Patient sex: M
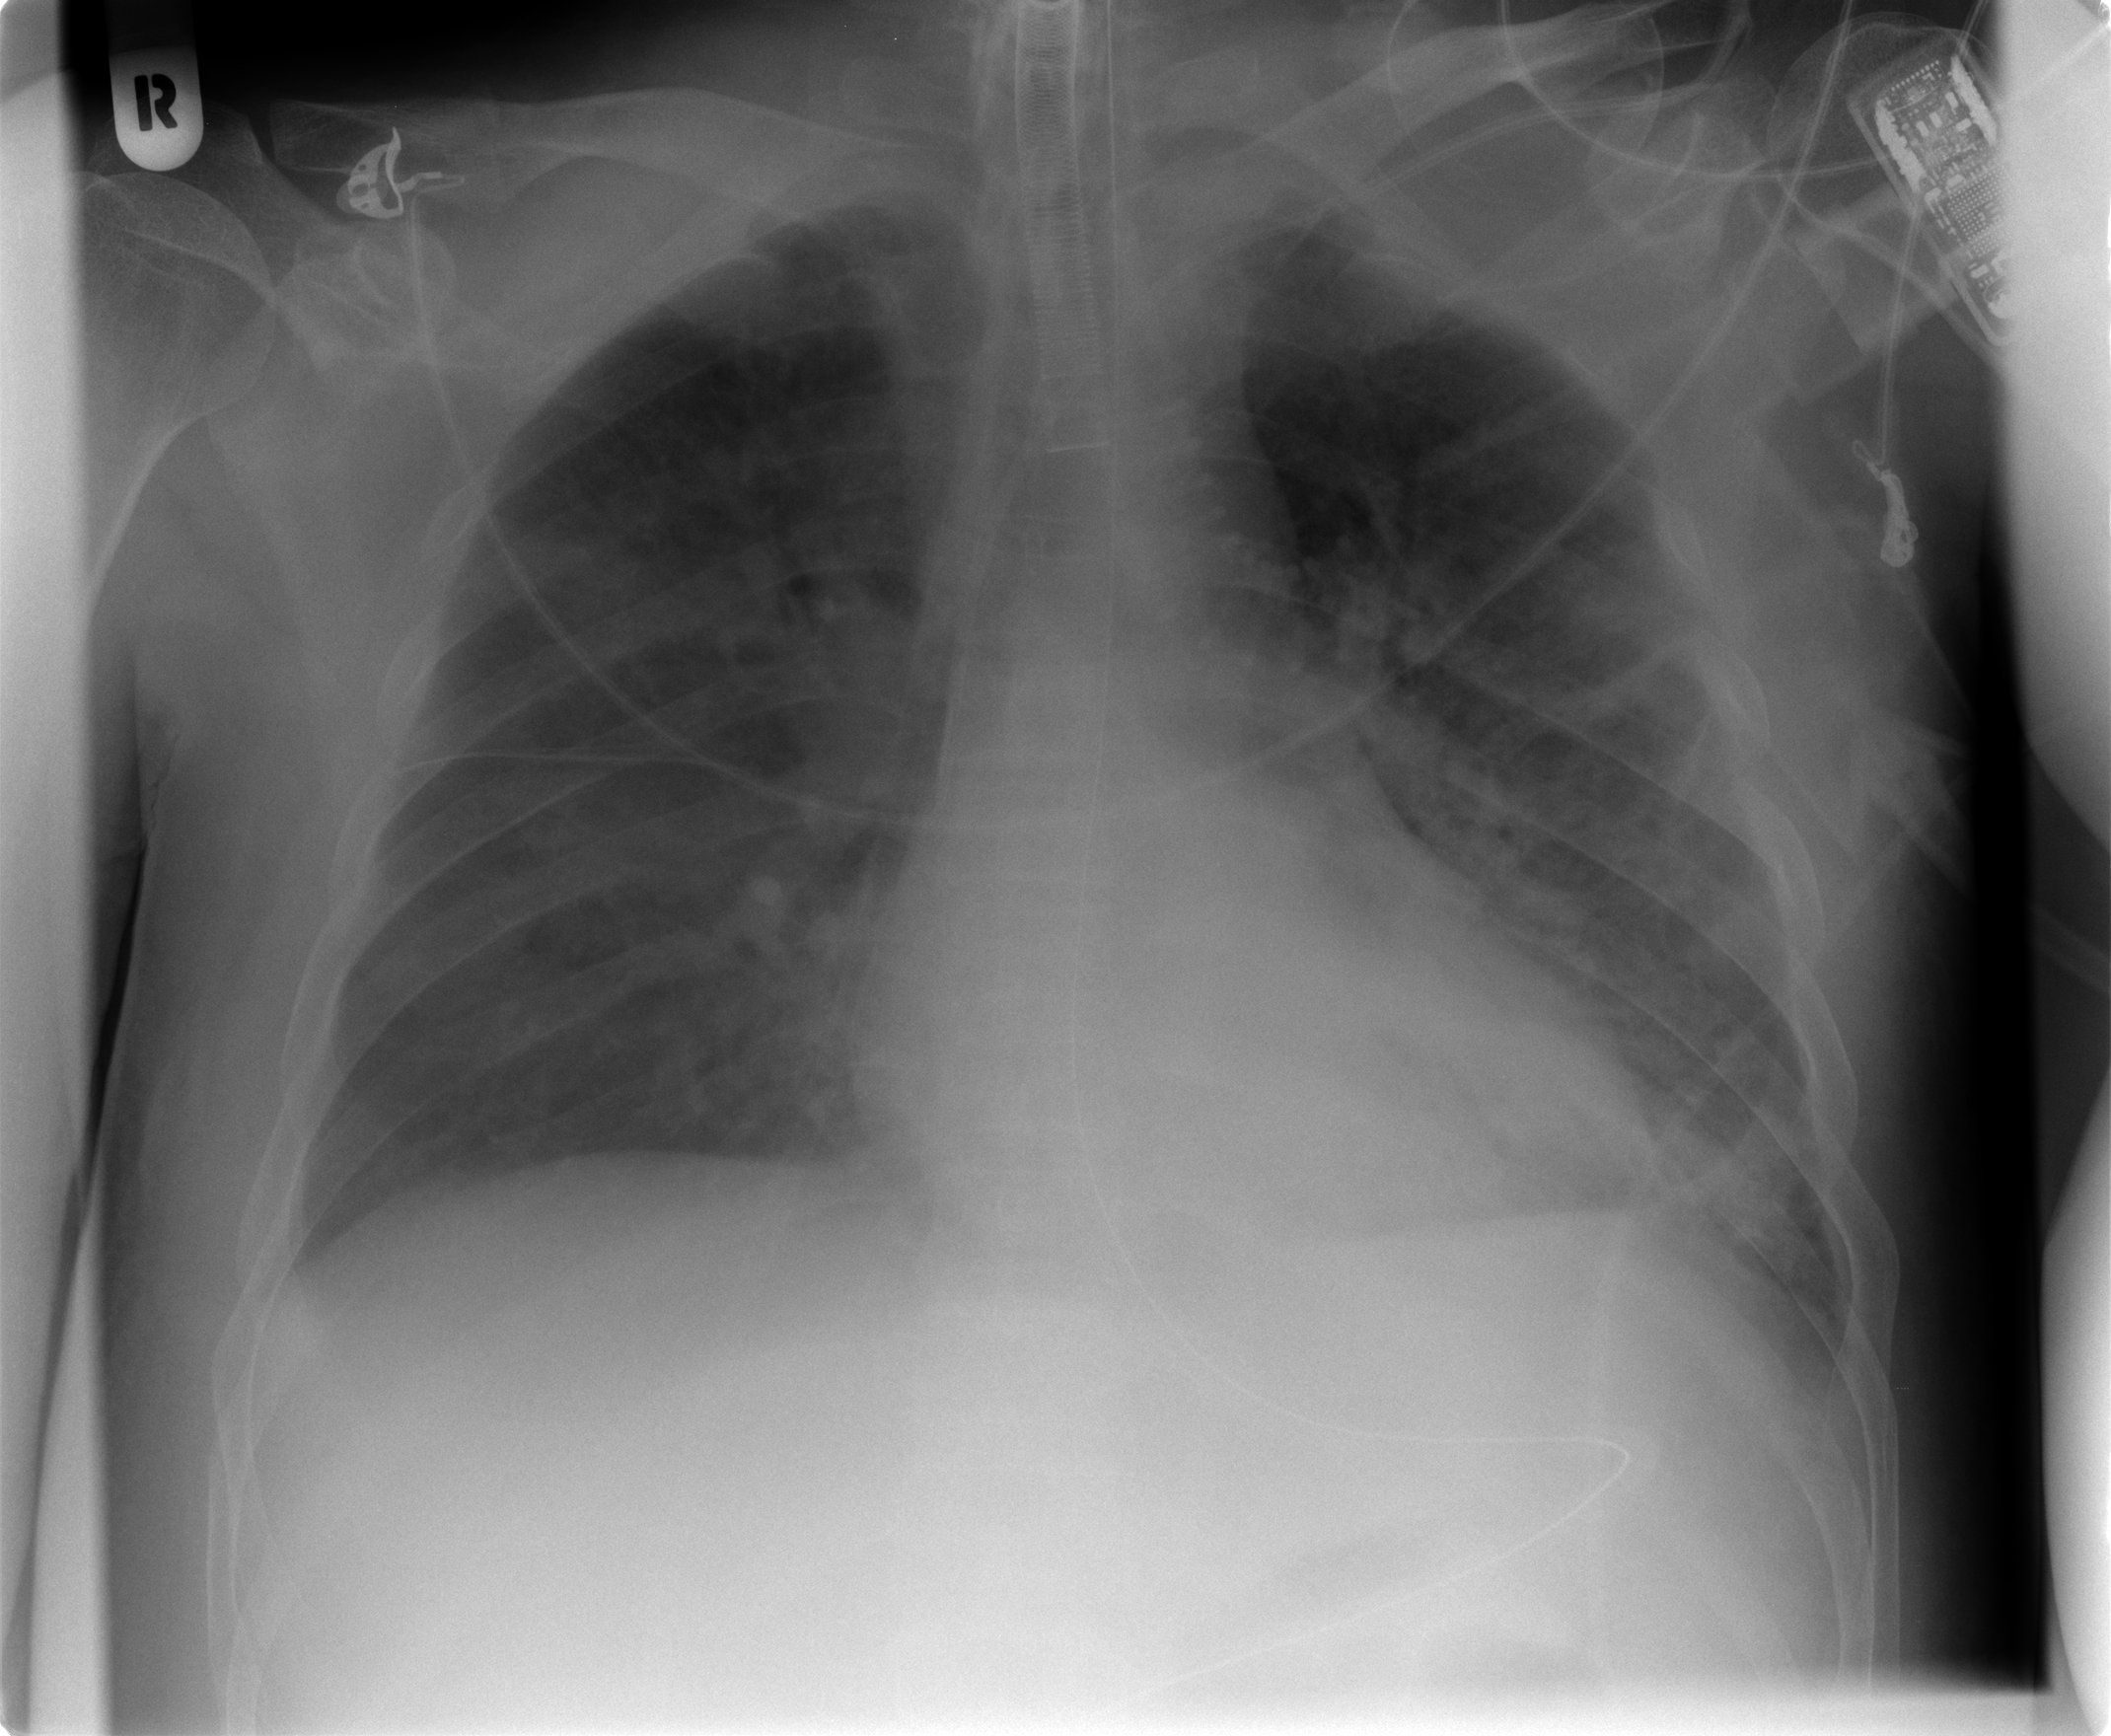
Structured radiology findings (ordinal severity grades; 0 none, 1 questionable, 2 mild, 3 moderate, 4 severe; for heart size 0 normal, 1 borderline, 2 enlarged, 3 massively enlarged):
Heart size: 0
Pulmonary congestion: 2
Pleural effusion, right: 0
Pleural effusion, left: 0
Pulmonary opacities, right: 2
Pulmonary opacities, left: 2
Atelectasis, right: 2
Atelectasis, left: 2